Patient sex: M
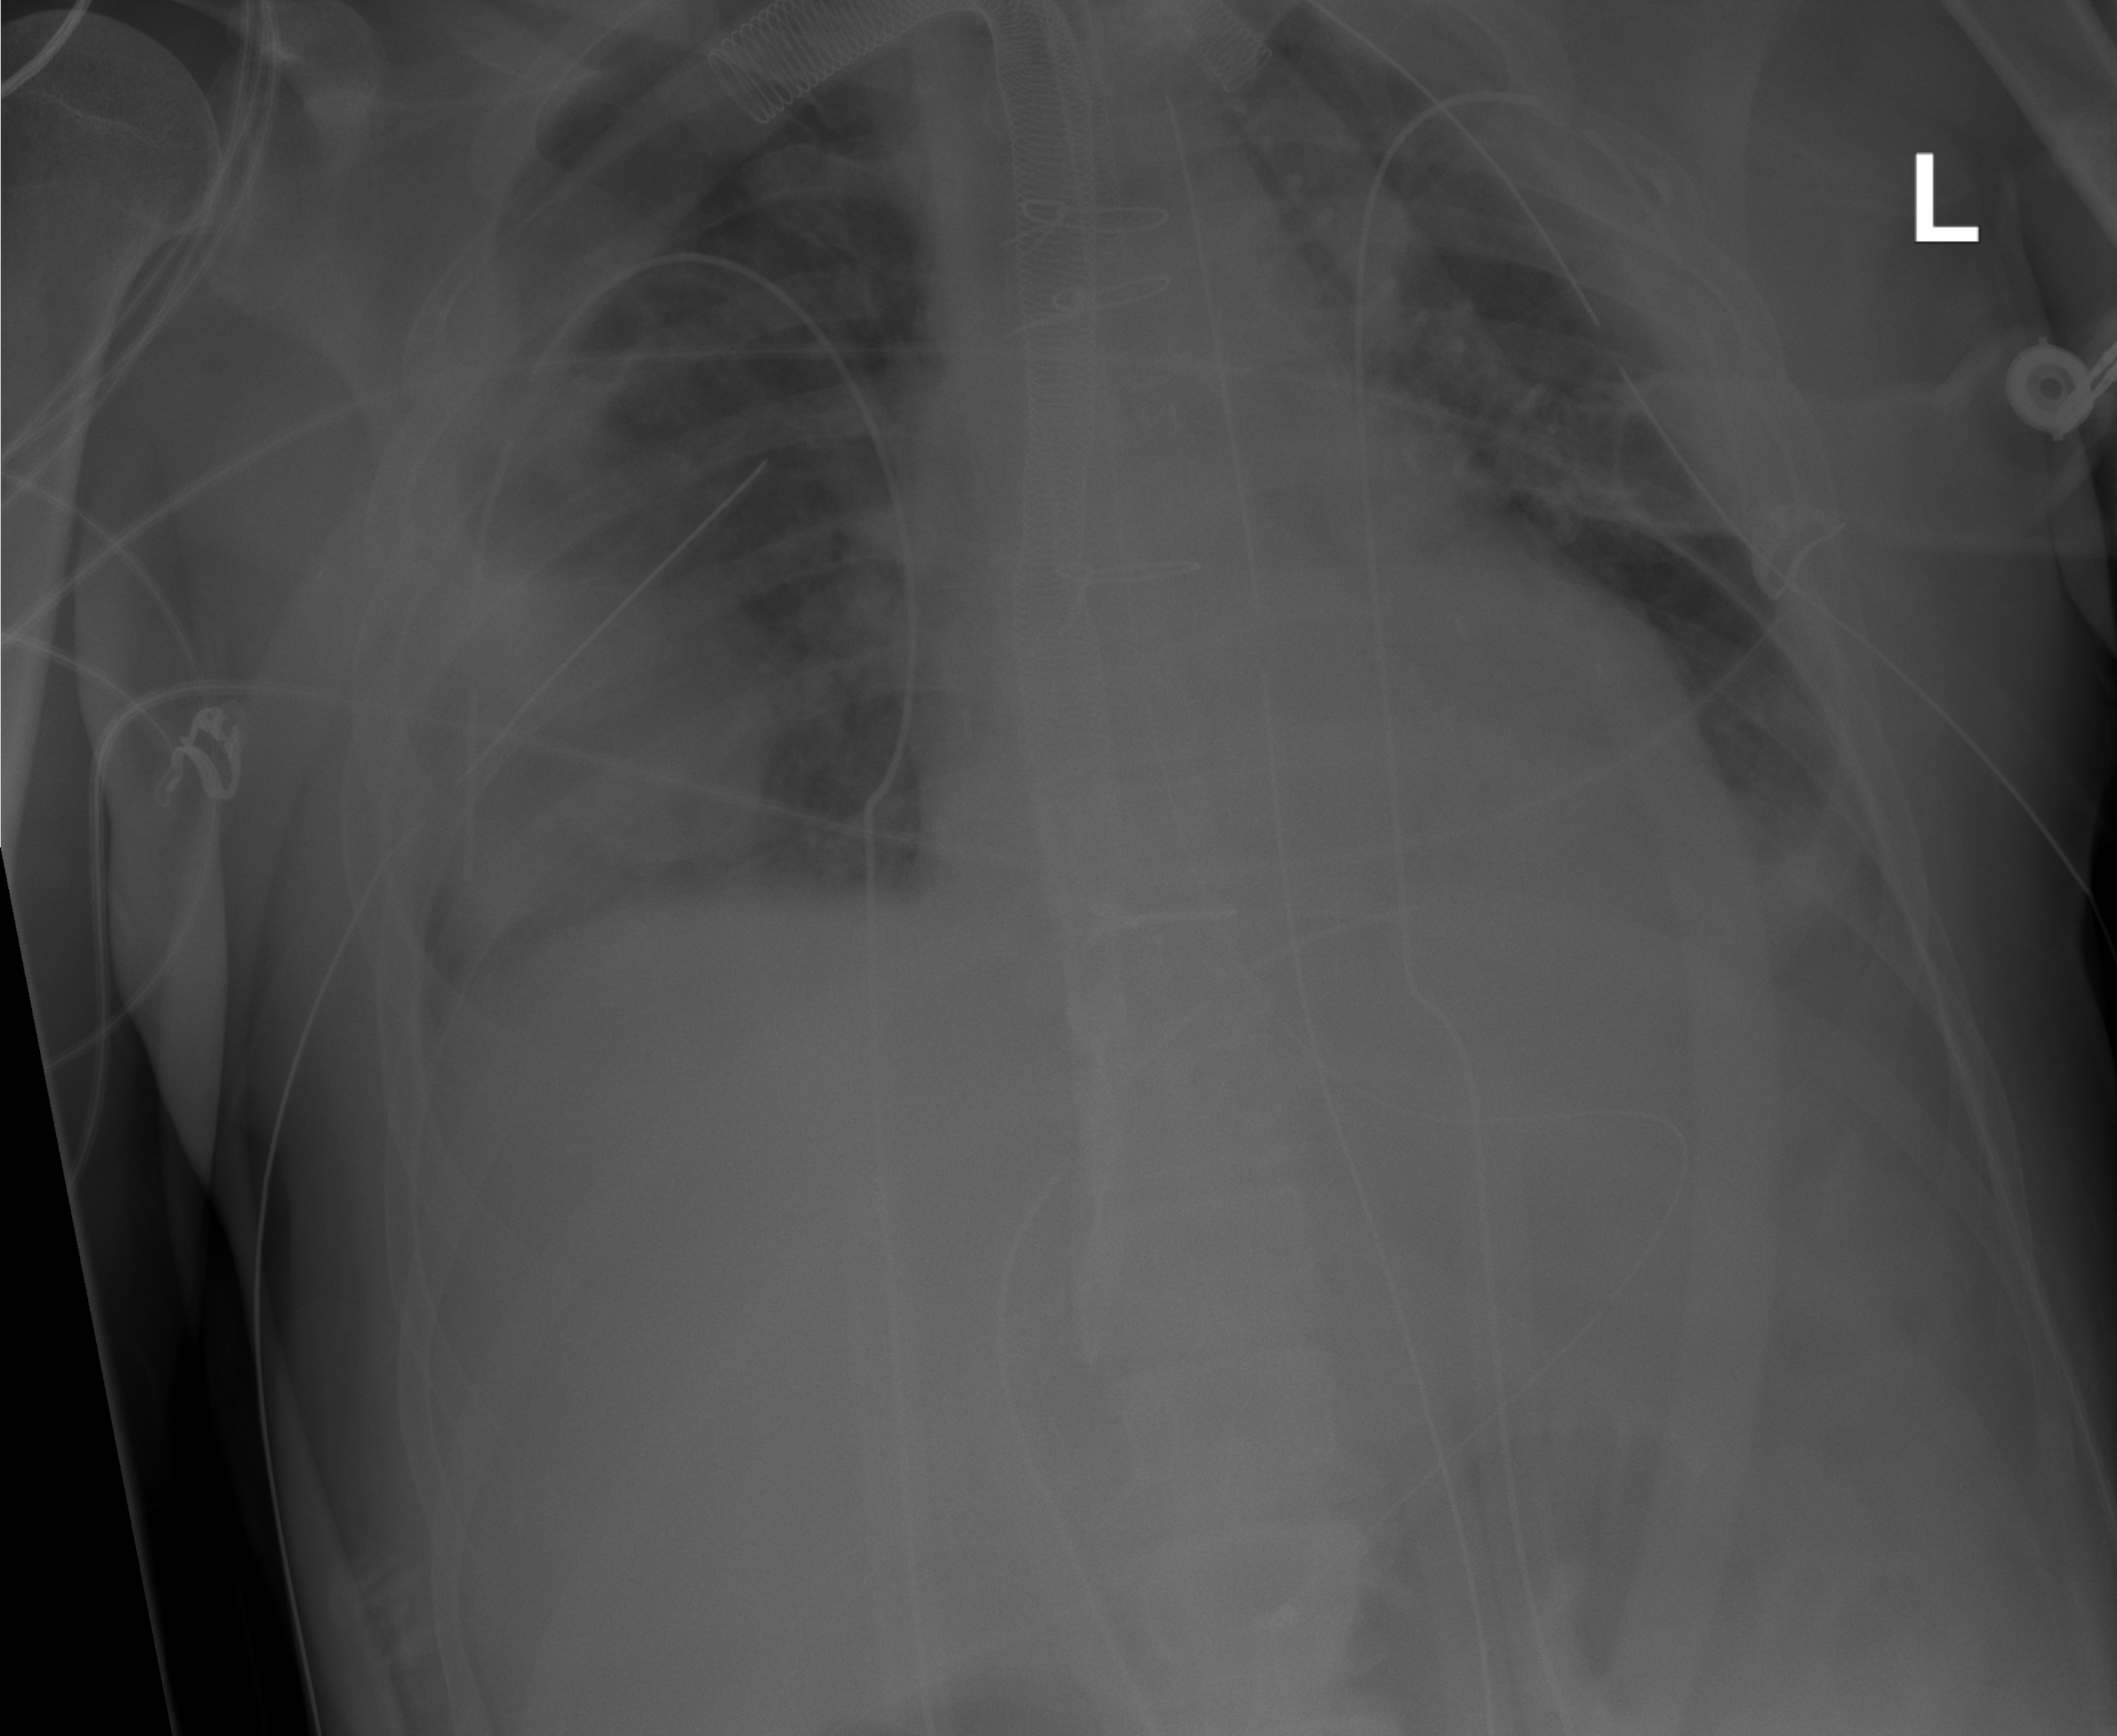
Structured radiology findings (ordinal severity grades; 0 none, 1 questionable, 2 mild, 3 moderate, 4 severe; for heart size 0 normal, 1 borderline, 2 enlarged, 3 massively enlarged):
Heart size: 2
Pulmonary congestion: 0
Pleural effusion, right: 2
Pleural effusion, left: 1
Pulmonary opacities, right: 0
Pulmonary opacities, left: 0
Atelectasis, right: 2
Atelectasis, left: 2